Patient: sex M, age 55
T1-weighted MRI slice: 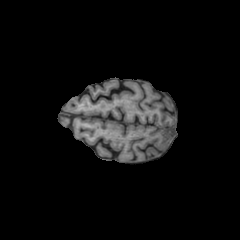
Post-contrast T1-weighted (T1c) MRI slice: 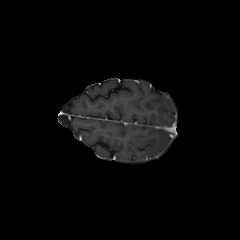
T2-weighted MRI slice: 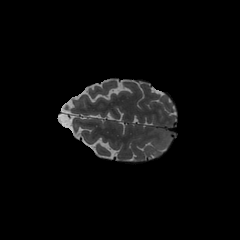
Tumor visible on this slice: no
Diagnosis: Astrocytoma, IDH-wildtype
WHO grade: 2